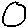
Label: circle